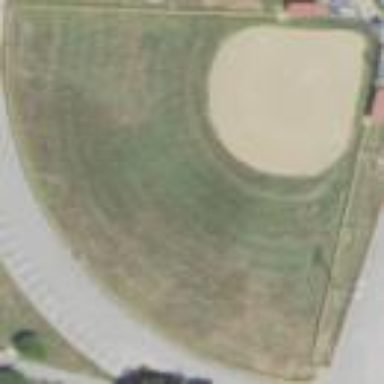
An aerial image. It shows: Softball pitch for leisure land activities.